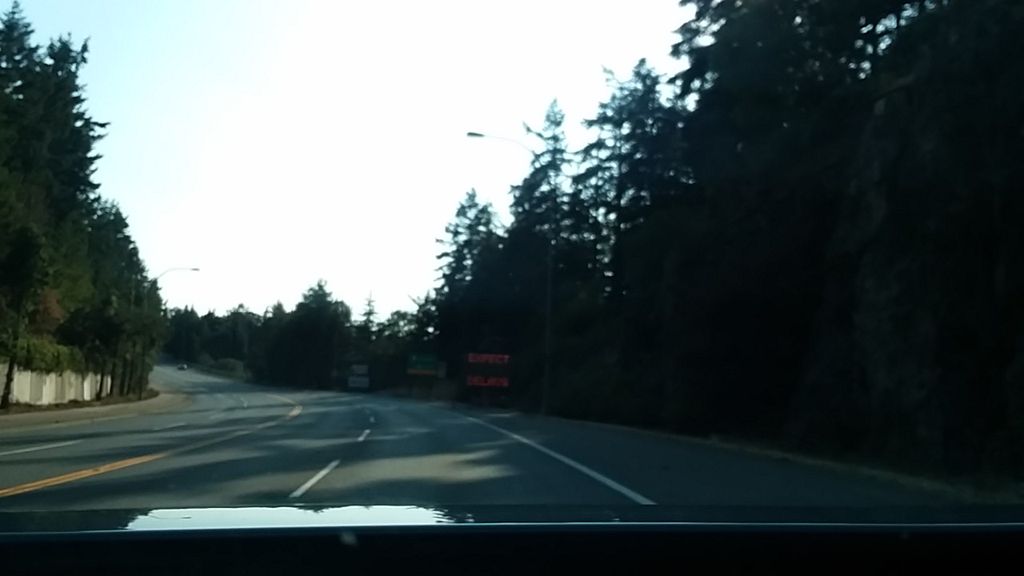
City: victoria